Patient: sex F, age 59
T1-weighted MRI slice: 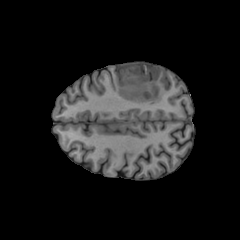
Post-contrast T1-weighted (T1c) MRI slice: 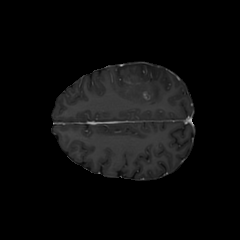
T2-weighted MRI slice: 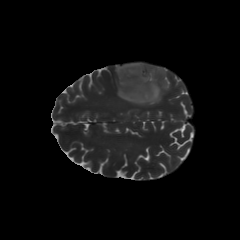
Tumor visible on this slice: yes
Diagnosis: Astrocytoma, IDH-mutant
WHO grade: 3